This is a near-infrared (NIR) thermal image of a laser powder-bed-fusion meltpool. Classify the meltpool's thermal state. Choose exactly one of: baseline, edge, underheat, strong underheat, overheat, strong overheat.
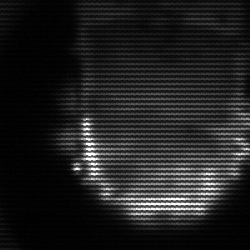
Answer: baseline